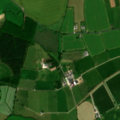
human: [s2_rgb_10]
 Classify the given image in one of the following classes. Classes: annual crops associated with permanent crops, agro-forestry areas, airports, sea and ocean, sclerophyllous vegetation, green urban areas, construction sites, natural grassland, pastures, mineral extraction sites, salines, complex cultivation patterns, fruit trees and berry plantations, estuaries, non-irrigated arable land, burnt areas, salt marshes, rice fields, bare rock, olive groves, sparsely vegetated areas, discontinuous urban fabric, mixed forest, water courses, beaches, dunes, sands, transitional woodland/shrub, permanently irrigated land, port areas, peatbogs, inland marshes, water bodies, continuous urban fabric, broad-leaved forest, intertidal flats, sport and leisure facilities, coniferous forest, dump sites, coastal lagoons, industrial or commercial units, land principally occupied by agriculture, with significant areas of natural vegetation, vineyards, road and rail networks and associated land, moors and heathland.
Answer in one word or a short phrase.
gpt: non-irrigated arable land, pastures, complex cultivation patterns, mixed forest